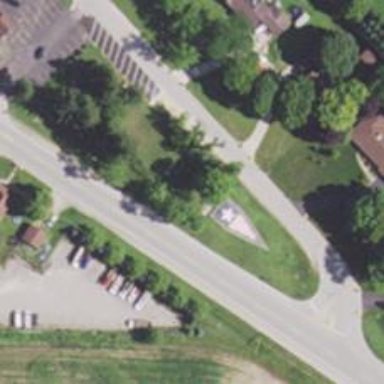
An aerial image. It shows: Historical site featuring war memorial.